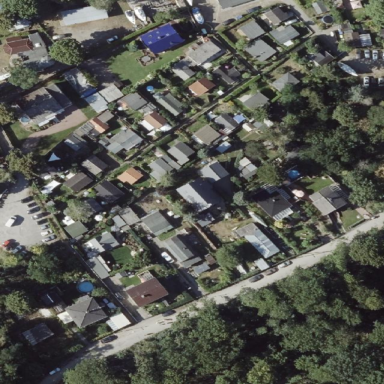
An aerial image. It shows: Area designated for allotments.